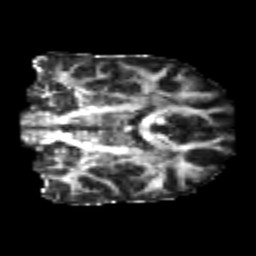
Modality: FA
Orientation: coronal
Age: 22
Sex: male
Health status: healthy
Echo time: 0.074 s